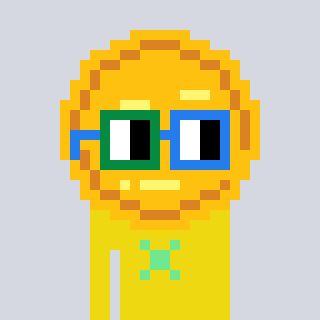
a pixel art character with square green and blue glasses, a medal-shaped head and a yellow-colored body on a cool background